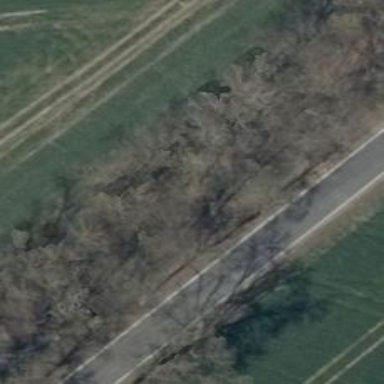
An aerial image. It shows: Abandoned railway next to row of deciduous broadleaved trees.